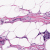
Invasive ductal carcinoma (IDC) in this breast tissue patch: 0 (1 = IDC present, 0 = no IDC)